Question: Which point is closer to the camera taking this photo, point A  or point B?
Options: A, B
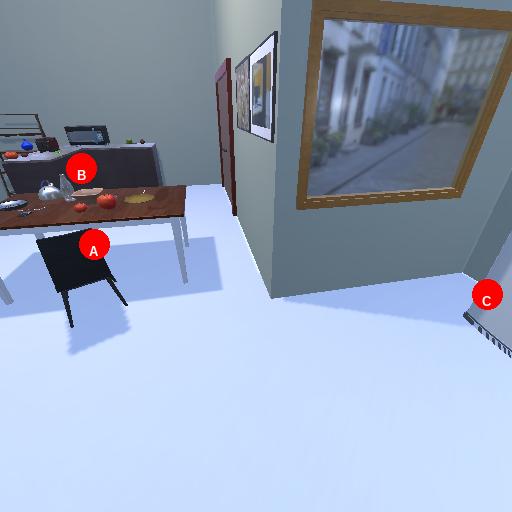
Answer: A